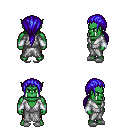
a pixel art fantasy rpg character, male body template, orc, green skin, white robe, gold greaves, blue ponytail hairstyle, white cloth bracers, white slippers, four views (front, back, left, right), 2x2 character sprite sheet, small pixel art, hard edges, no anti-aliasing